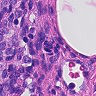
Metastatic tissue present: no